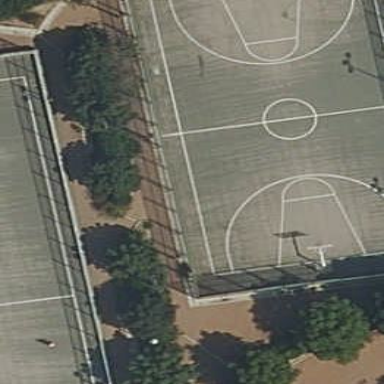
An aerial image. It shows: Basketball court located in leisure land pitch.